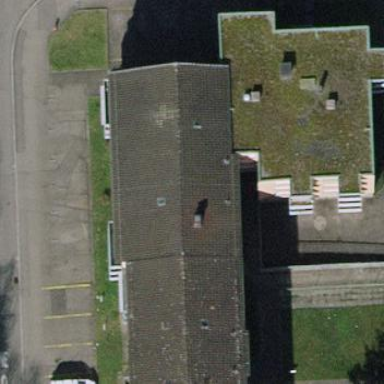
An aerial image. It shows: Building with gabled roof.